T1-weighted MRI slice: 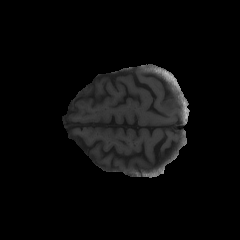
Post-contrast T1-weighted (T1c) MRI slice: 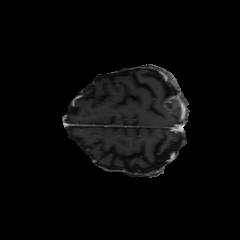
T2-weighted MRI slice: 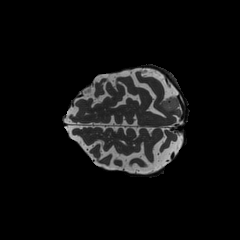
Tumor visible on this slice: yes